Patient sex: F
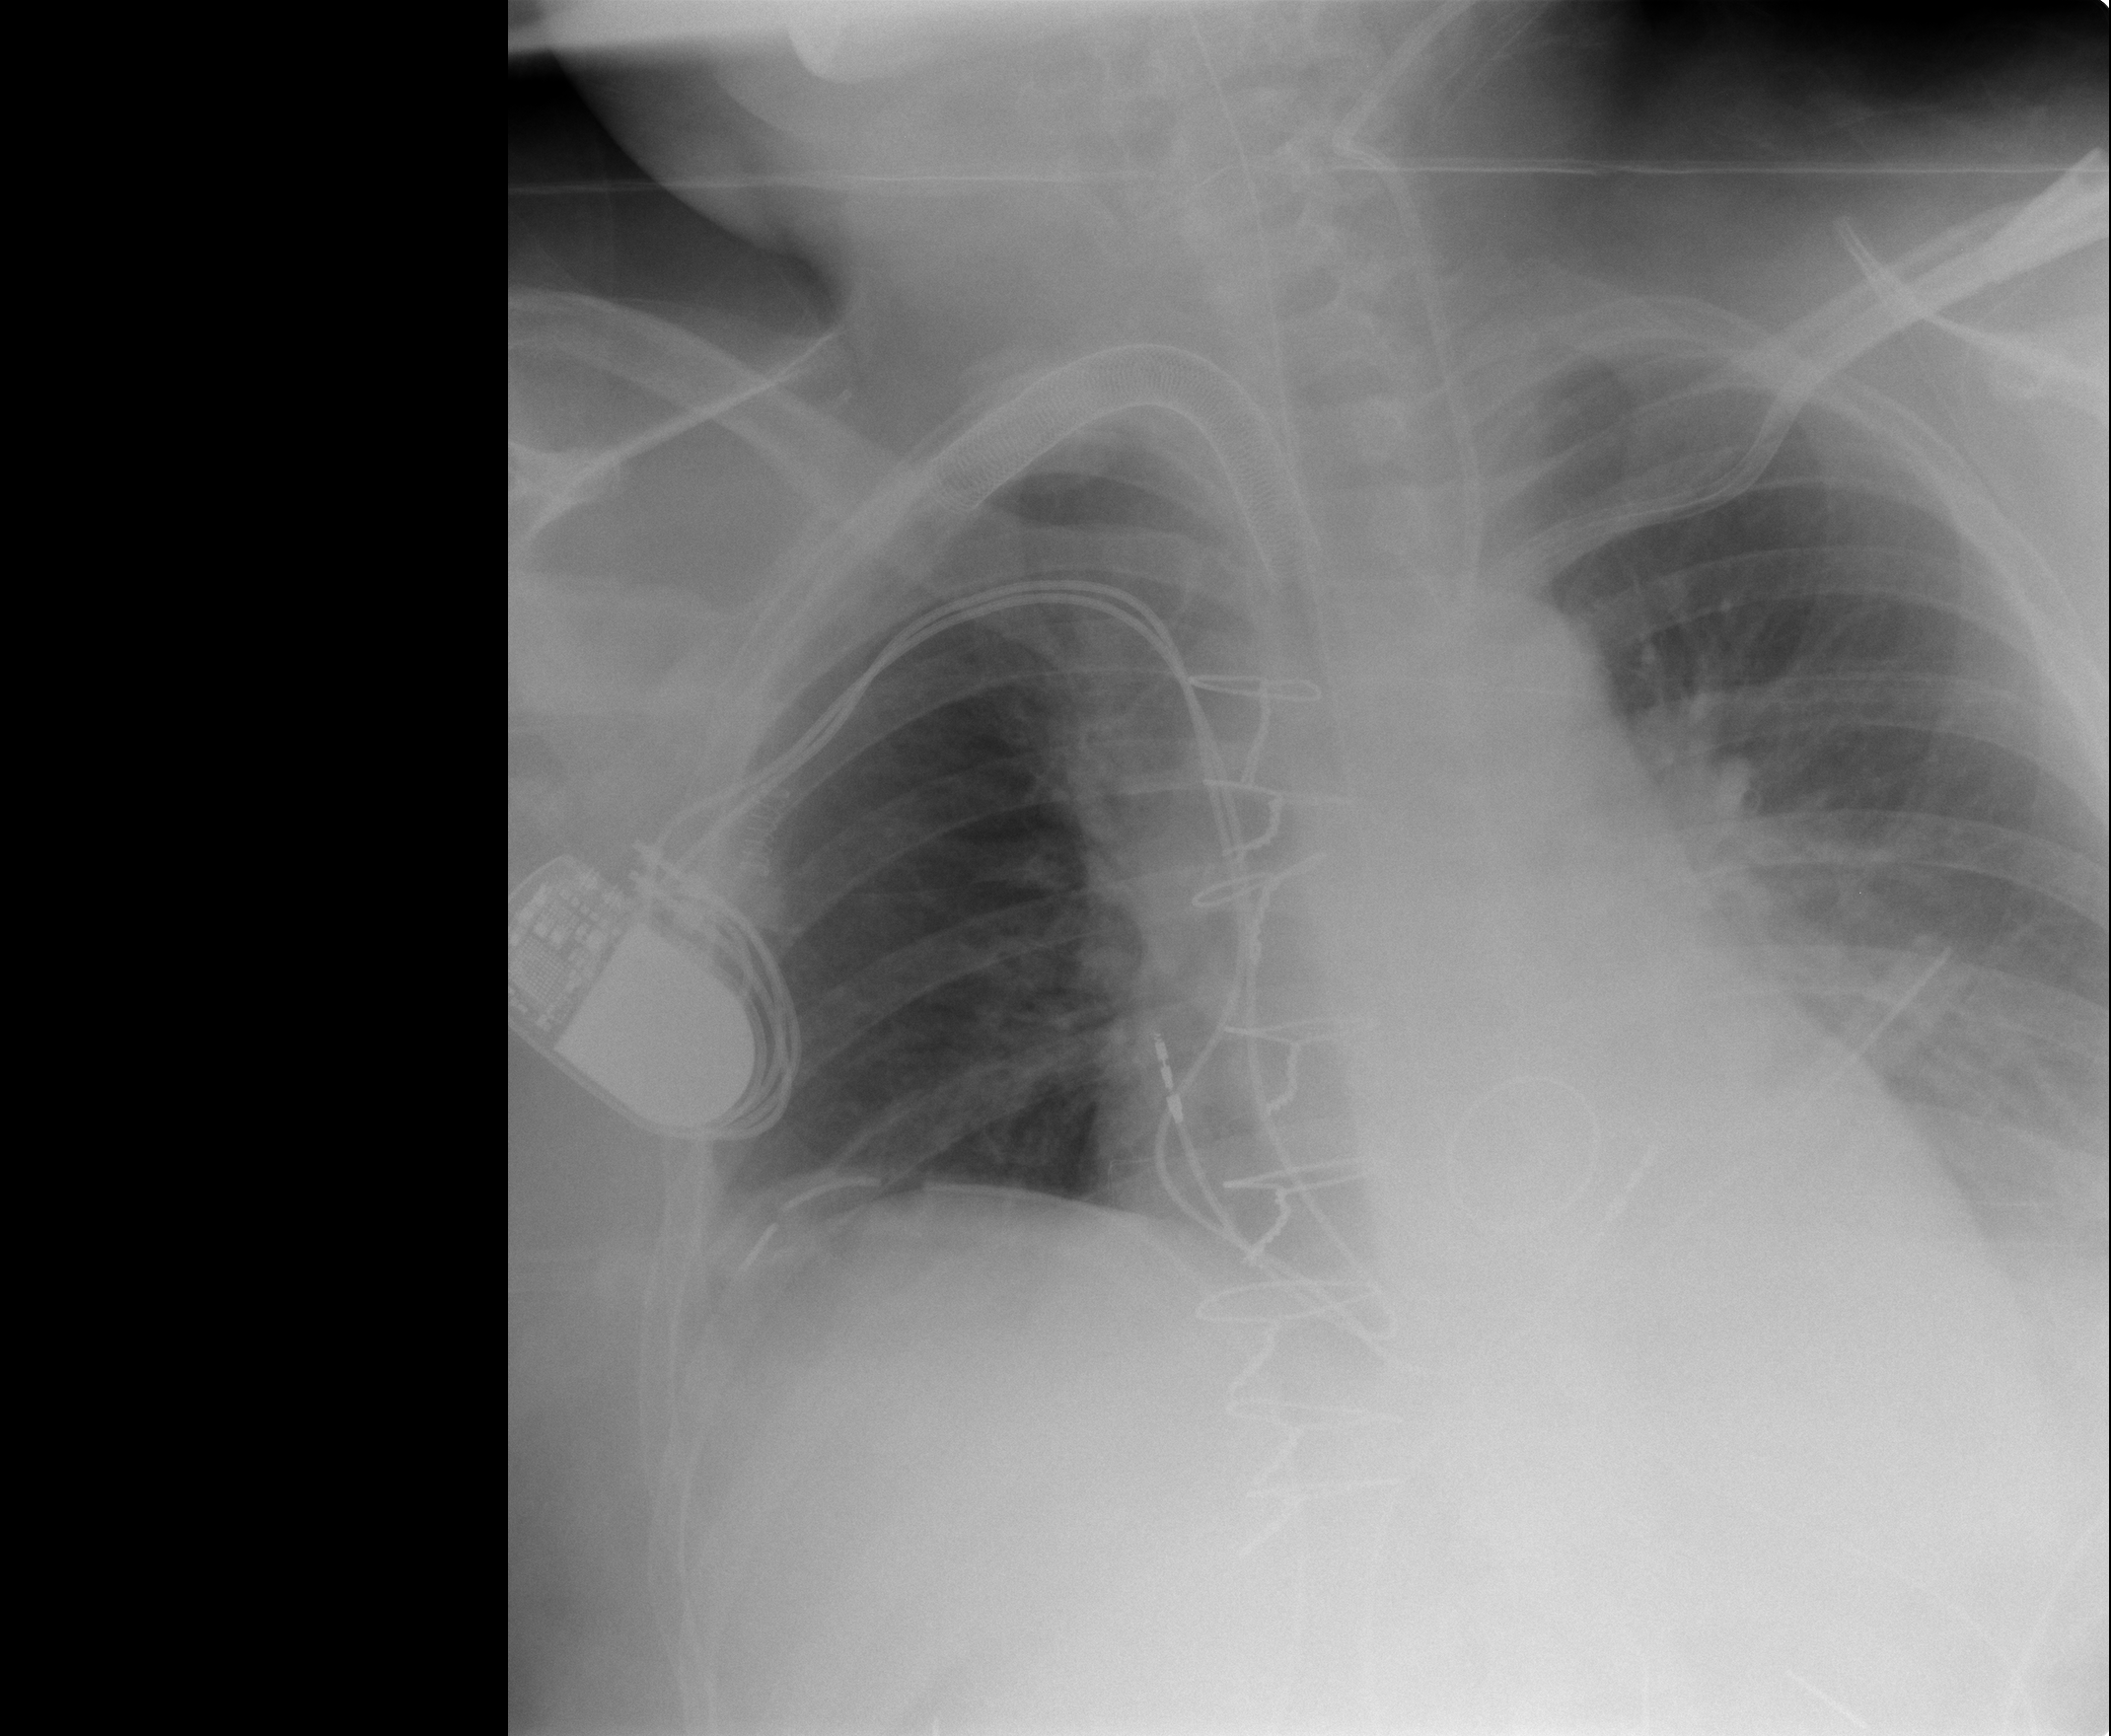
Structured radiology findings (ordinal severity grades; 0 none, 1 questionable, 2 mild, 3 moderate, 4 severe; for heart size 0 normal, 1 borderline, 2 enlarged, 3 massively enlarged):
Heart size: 2
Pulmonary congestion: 2
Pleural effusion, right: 0
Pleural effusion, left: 2
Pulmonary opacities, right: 0
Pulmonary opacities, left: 0
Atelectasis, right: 1
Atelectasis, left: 2